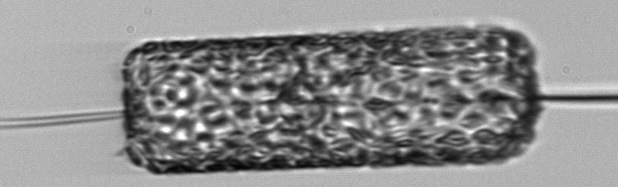
Label: Ditylum_brightwellii